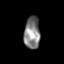
Tissue: skin
Cell type: Epithelial cells
Senescence score: 0.2677
Nuclear area (px): 498
Mean DAPI intensity: 132.56